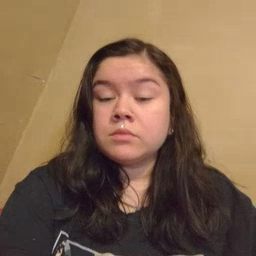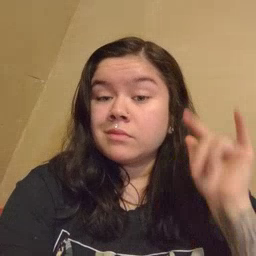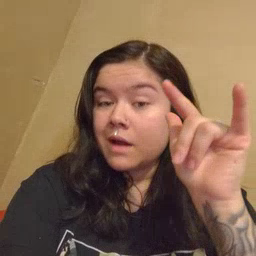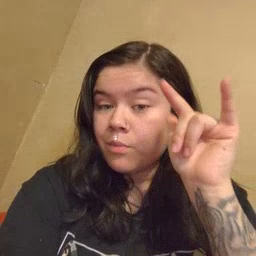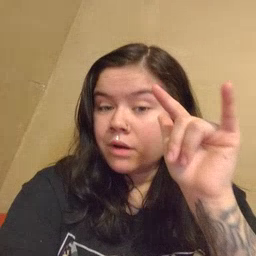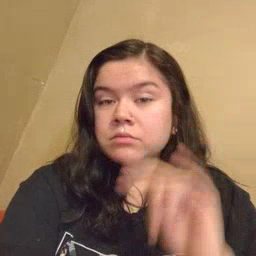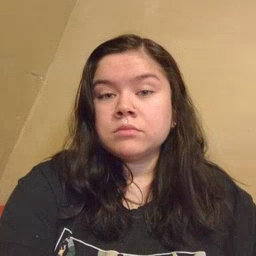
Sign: airplane